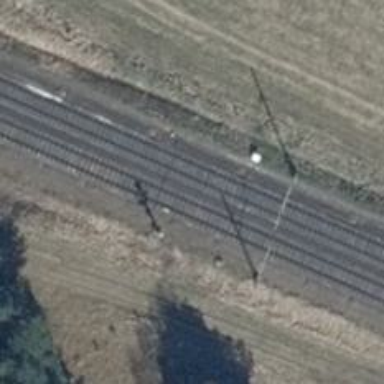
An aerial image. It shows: Railway signal.